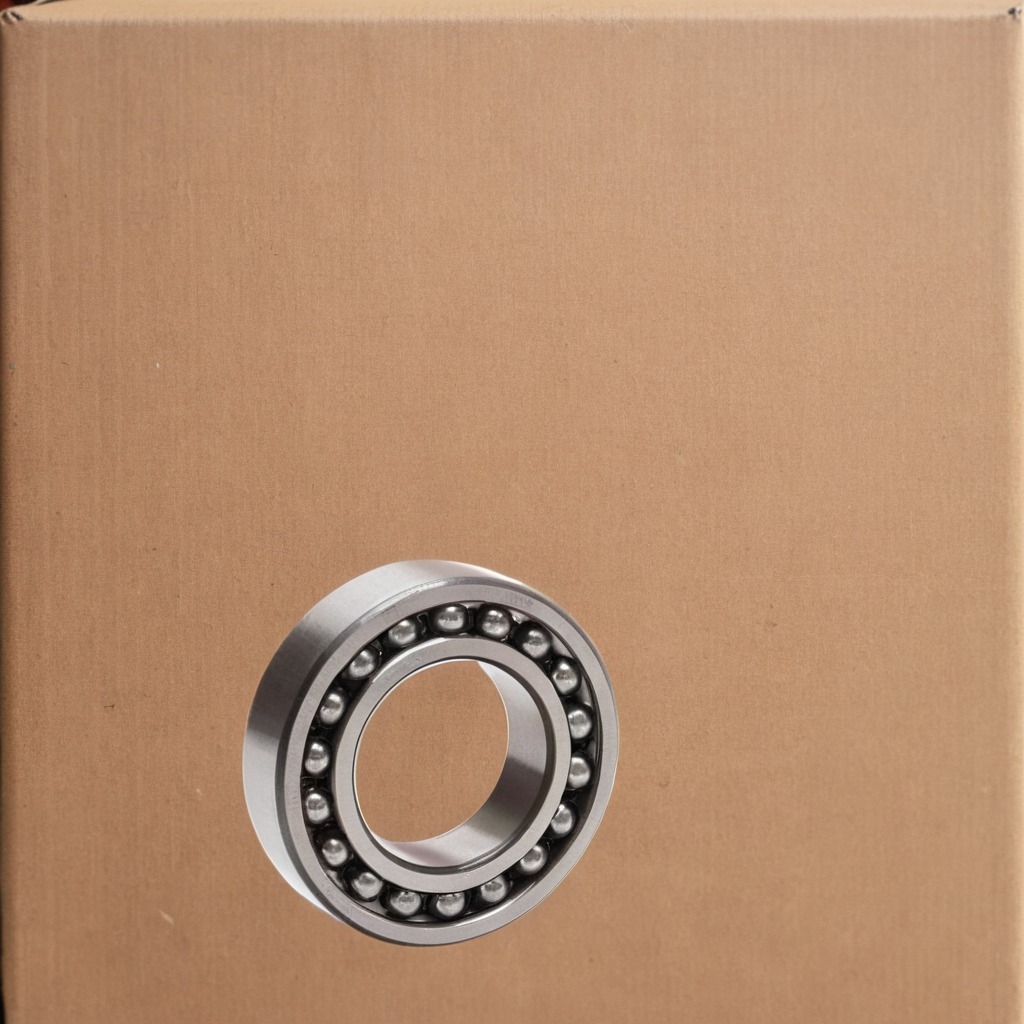
A metal ball bearing is lying on a clean dry cardboard box surface in an outdoor workshop during daytime bright natural light soft shadows slightly creased but